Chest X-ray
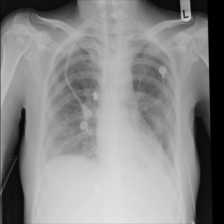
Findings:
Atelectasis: positive
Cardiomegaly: negative
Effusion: positive
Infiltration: negative
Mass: negative
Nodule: negative
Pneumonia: negative
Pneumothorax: negative
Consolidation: negative
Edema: negative
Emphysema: negative
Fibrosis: negative
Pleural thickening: negative
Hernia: negative